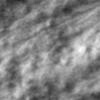
Label: no_change